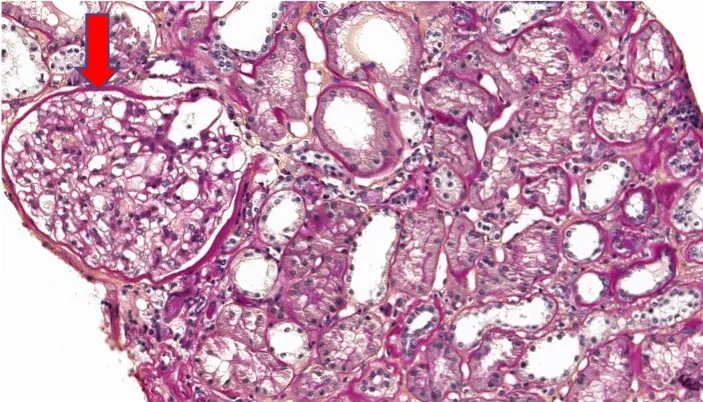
Periodic acid Schiff (PAS) stain at x20 magnification on light microscopy showing a normal glomerulus (arrow).
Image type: pathology (pas)